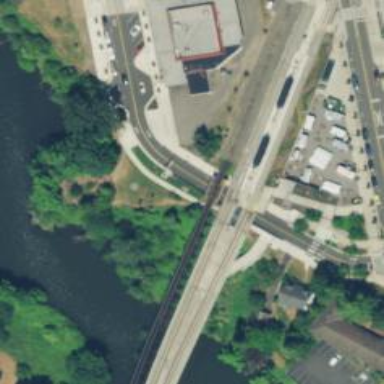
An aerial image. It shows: Light rail railway with electrified contact line.